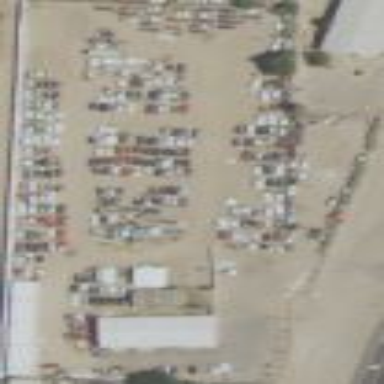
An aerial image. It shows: Industrial area designated as scrap yard.